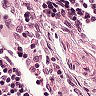
Metastatic tissue present: no